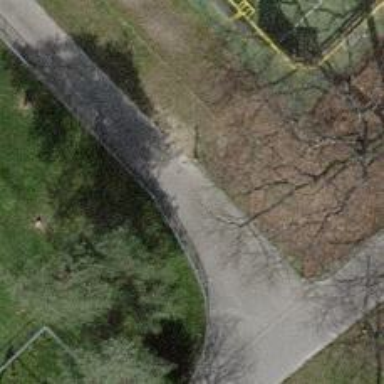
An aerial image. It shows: Entrance with barrier.